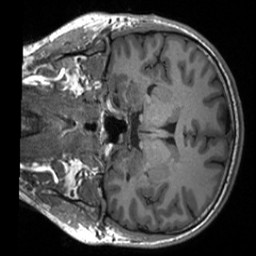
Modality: T1w
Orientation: coronal
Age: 27
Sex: male
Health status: healthy
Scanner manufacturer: siemens
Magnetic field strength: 3 T
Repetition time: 2 s
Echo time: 0.00232 s